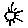
Label: sun